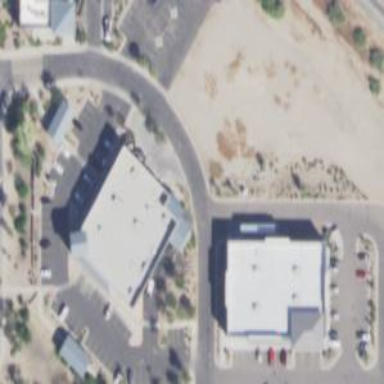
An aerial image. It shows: Pharmacy providing healthcare services.